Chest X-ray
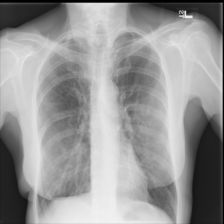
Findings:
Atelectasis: negative
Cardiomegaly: negative
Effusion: negative
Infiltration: negative
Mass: negative
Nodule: negative
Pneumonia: negative
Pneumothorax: negative
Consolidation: negative
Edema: negative
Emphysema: negative
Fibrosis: negative
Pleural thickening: negative
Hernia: negative